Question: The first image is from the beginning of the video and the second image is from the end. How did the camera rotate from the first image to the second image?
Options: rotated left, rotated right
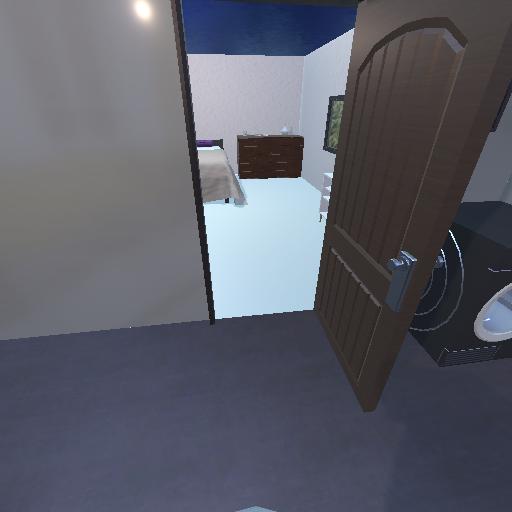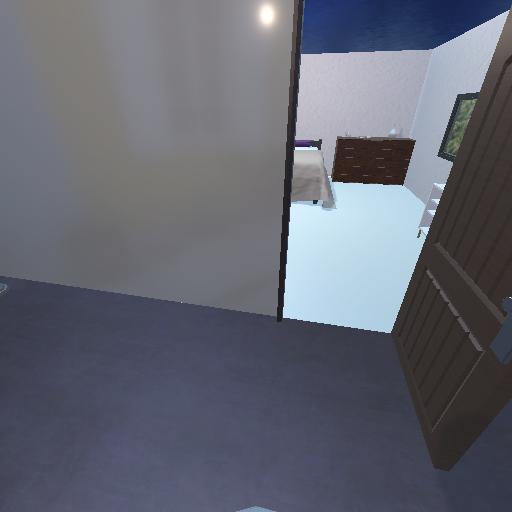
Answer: rotated left